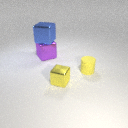
large purple metal cube below large blue metal cube